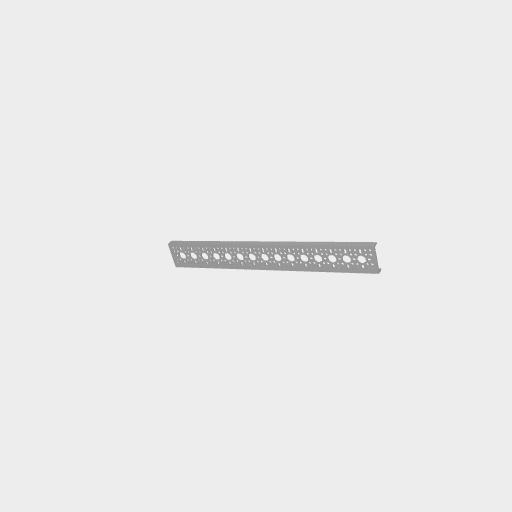
Part: LowSideUChannel15H